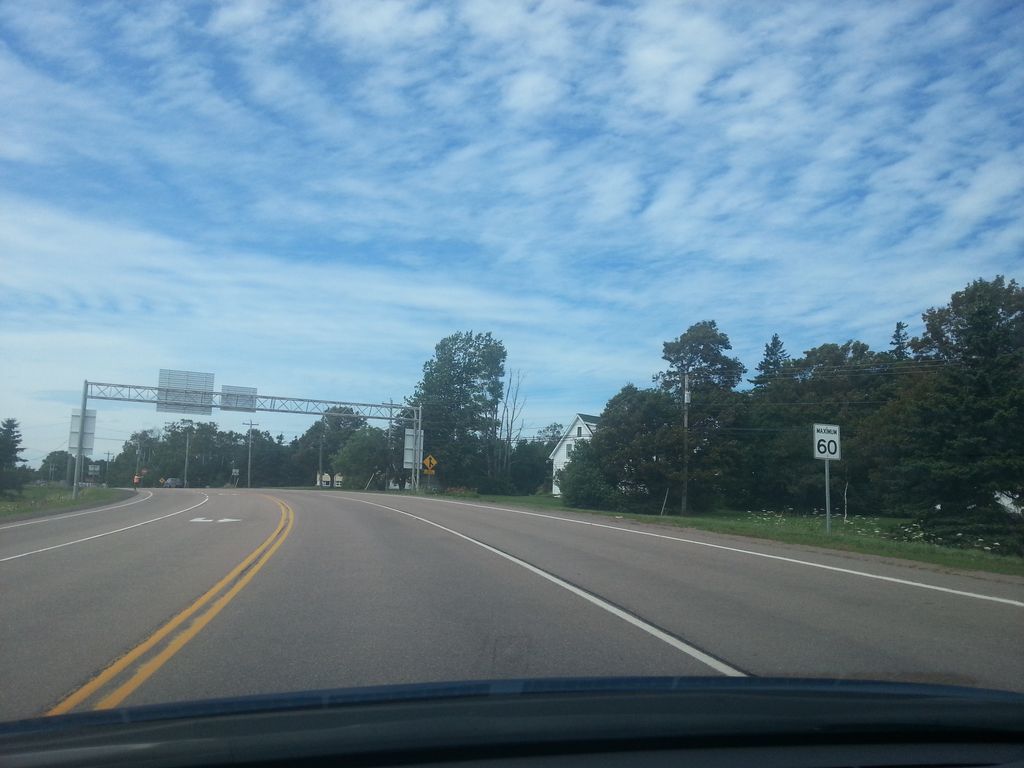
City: charlottetown